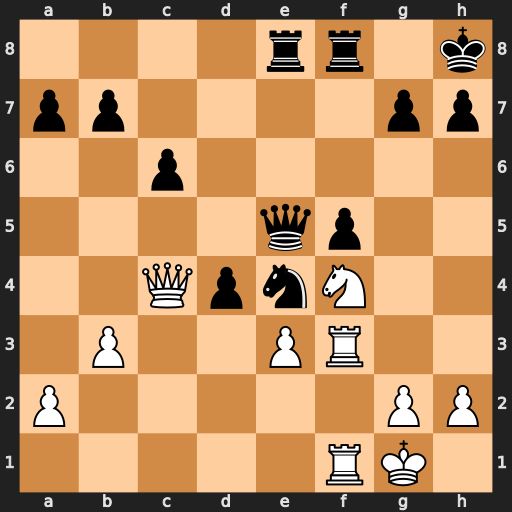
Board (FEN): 4rr1k/pp4pp/2p5/4qp2/2QpnN2/1P2PR2/P5PP/5RK1
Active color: w
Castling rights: -
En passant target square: -
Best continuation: Ng6+ hxg6 Rh3#